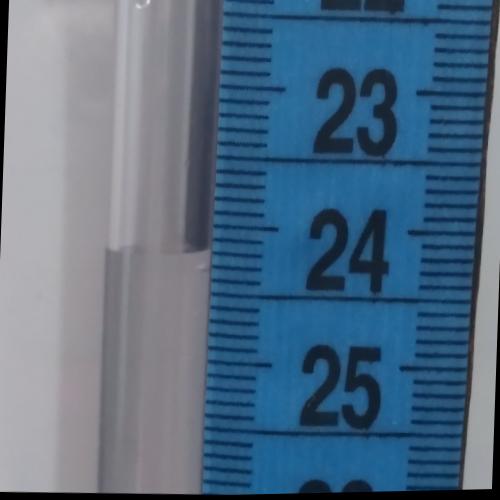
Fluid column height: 24.2 cm